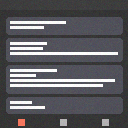
Screen state: on